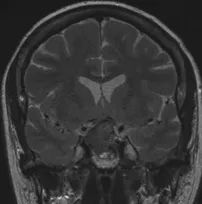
2008 MRI pituitary:. Coronal T2WI.
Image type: radiology (mri)